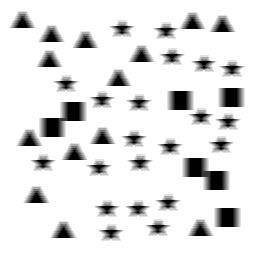
Squares: 7
Triangles: 14
Stars: 21
Total shapes: 42